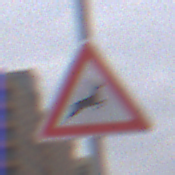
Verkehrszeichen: WildwechselLinks
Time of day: MorningAfternoon
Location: Outdoor (Urban)
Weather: Overcast
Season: NotSpecified
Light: Natural